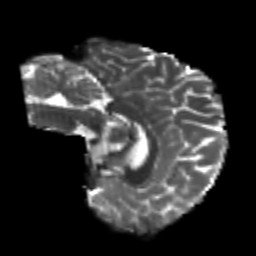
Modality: T2w
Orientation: sagittal
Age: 19
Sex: male
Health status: healthy
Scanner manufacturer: philips
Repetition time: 7.386 s
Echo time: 0.08599 s